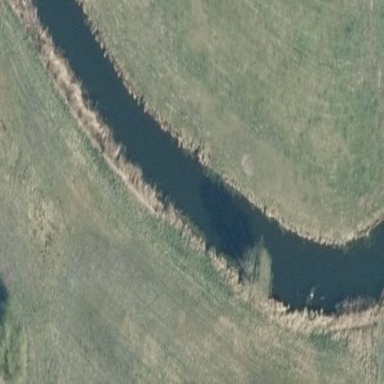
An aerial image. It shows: Reedbed in wetland area.